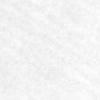
Label: no_change